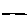
Label: line